Question: I'm experiencing the following problem on CR 13.0.4 (64 Bit production).
Users use a DNS entry to access our application, e.g.
'http://WebApp:80' (which then uses 'http://123Server:80')
The errors occurs when vertical stripes are rendered.

However, when using the server name + port to access the application
'''
http://123Server:80
'''
Then the report displays perfectly on IE10.
Integrated security is set to False.
In IE9, the reports work fine on both 'http://WebApp:80' and 'http://123Server:80'
I've gone through all the Wiki documentation for each release after 13.0.4,
and have found on Release 13.0.7:
ADAPT01665016 Report viewer in webproject deployed on IE10 will display as white dots in browser KBA1810173
The KBA1810173 mentions white dots, and not stripes.
Does anyone know whether any fixes were done regarding IE10 and DNS Entries?
Is Crystal even aware of this issue? (Is this a newly reported one that will only be looked at in e.g. SP12 onwards?)
We can't tell the users to set compatibility mode - its the responsibility of the developers to get this working in this case.
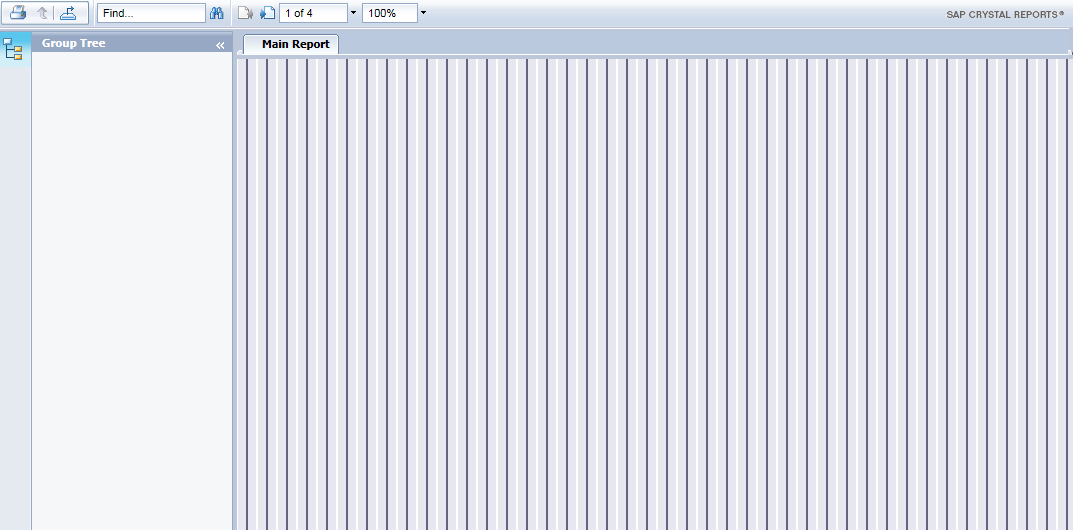
Answer: UPDATE
Look at <URL>.
This bug was not solved with SP5, SP6, and so on, but there's an easy workaround: put in hour HTML header this tag:
'''
<meta http-equiv="X-UA-Compatible" content="IE=9,chrome=1" />
'''
that forces compatibility mode to IE 9 for IE 10.
---
I can suggest 2 things:
1) Give them a chance... Update to latest versione CR 13.0.11 you can get it <URL>
2) I found some unexpected behaviour on IE10 IE11 until I installed 4.5 framework. Is it already installed?
And, if you can, send us a public link to see this problem.